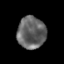
Tissue: skin
Cell type: Epithelial cells
Senescence score: 0.2391
Nuclear area (px): 888
Mean DAPI intensity: 101.301